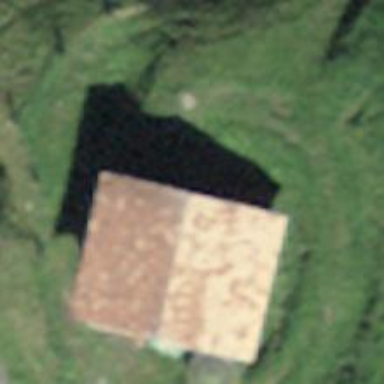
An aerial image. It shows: Rural barn.